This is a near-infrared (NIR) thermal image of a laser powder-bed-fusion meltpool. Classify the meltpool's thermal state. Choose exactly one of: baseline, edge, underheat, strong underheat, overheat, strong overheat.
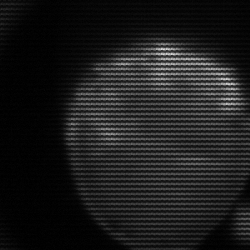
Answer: edge